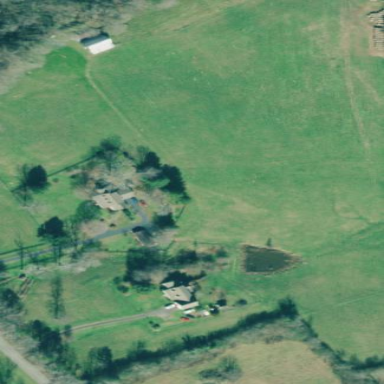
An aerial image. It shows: Farm.